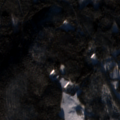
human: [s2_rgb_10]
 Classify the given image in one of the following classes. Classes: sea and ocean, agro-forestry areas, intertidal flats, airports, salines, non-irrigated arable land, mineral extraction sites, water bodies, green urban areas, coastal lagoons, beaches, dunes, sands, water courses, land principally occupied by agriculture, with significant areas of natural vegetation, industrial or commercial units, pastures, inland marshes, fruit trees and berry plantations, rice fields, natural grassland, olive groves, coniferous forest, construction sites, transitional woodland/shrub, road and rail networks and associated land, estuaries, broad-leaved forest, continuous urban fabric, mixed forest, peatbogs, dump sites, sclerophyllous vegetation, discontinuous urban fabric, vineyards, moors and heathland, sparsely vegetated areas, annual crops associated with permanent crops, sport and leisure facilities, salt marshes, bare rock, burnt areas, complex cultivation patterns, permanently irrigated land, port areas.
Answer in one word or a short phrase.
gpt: coniferous forest, mixed forest, transitional woodland/shrub